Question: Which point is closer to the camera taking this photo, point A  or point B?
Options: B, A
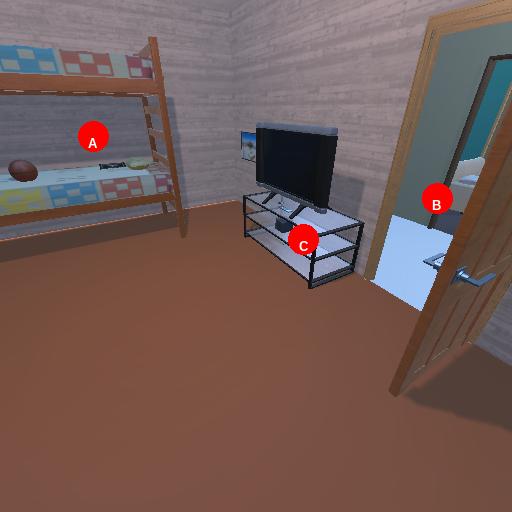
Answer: B